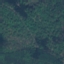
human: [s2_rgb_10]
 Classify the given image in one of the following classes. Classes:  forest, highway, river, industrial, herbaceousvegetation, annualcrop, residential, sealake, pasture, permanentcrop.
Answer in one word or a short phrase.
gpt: Forest